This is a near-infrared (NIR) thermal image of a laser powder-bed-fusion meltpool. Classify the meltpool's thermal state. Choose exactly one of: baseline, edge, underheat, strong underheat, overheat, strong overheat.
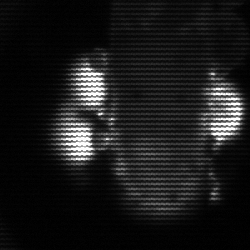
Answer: strong underheat